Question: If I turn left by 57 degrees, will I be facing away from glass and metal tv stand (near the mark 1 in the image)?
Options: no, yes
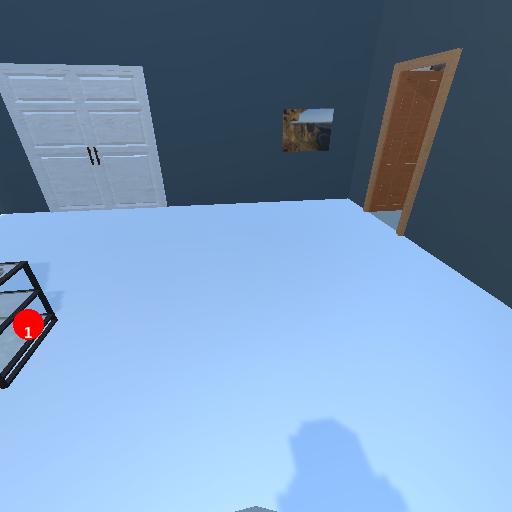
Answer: no